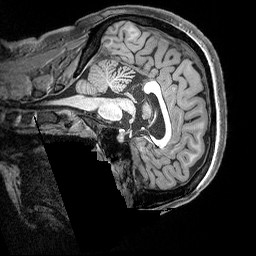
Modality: T1w
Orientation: sagittal
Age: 34
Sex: female
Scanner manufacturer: siemens
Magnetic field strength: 3 T
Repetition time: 2.3 s
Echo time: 0.00291 s